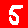
Digit: 5